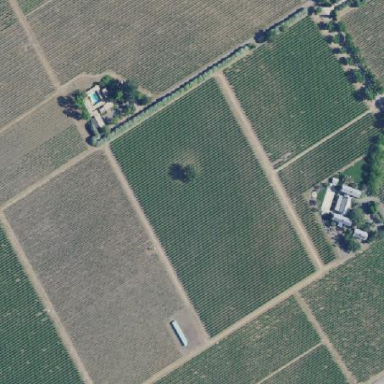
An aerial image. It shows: Vineyard with wine grapes as the main crop.